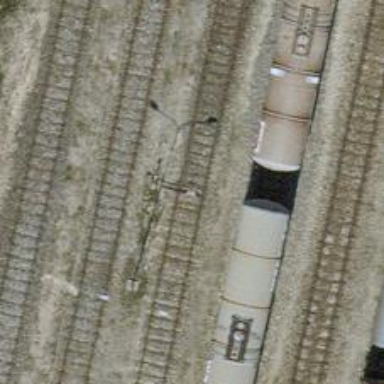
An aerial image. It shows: Single track railway siding.